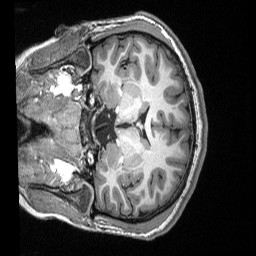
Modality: T1w
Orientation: coronal
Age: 12
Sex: female